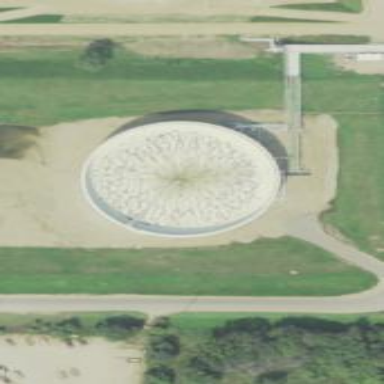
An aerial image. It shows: Storage tank that is man-made.